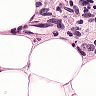
Metastatic tissue present: yes